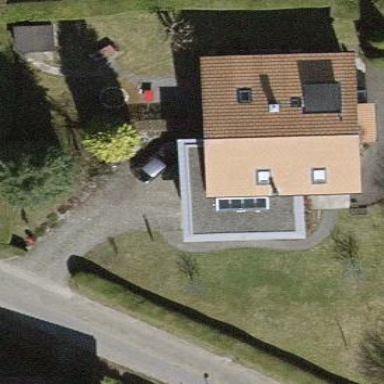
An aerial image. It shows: Flat-roofed garage.